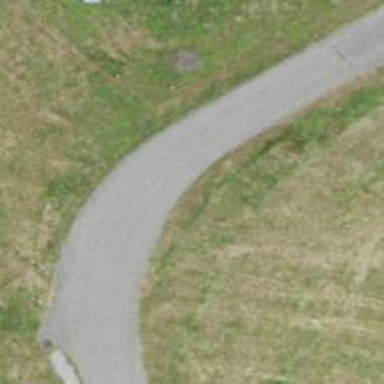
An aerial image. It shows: Well-maintained track road with grade 1 tracktype.